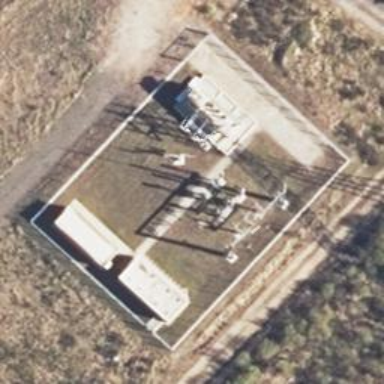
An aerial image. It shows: Industrial area with fenced power substation.